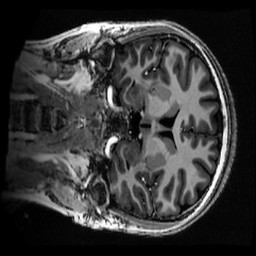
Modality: MP2RAGE
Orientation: coronal
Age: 21
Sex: female
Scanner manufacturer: siemens
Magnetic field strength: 6.98 T
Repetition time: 6 s
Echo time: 0.00283 s